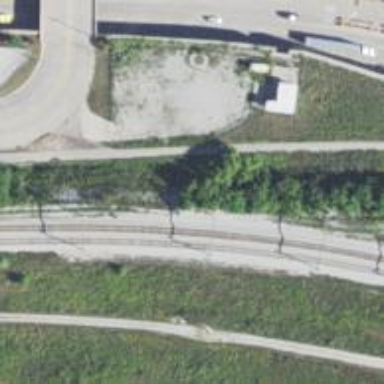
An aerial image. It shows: Abandoned railway with contact lines for electrification.